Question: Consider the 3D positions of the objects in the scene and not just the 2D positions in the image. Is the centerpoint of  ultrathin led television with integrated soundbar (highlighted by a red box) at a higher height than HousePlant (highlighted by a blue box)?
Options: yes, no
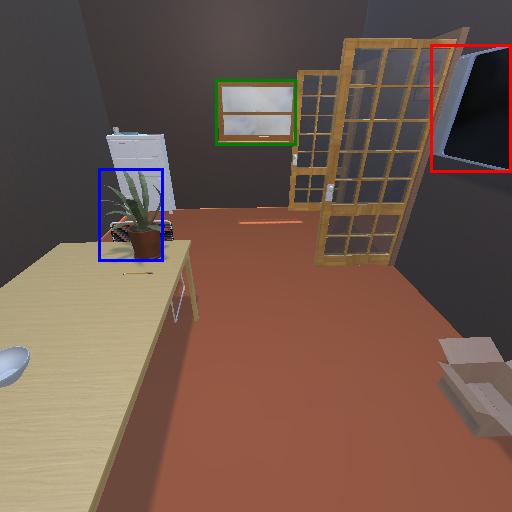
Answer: yes